Question: I recently needed to do a isnull in SQL on a varbinary image.
So far so (ab)normal.
I very quickly wrote a C# program to read in the file no_image.png from my desktop, and output the bytes as hex string.
That program started like this:
'''
byte[] ba = System.IO.File.ReadAllBytes(@"D:\UserName\Desktop\no_image.png");
Console.WriteLine(ba.Length);
// From here, change ba to hex string
'''
And as I had used readallbytes countless times before, I figured no big deal.
To my surprise, I got a "NotSupported" exception on ReadAllBytes.
I found that the problem was that when I right click on the file, go to tab "Security", and copy-paste the object-name (start marking at the and move inaccurately to the left), this happens.
And it happens only on Windows 8.1 (and perhaps 8), but not on Windows 7.

When I output the string in question:
'''
public static string ToHexString(string input)
{
string strRetVal = null;
System.Text.StringBuilder sb = new System.Text.StringBuilder();
foreach (char c in input)
{
sb.Append(((int)c).ToString("X2"));
}
strRetVal = sb.ToString();
sb.Length = 0;
sb = null;
return strRetVal;
} // End Function ToHexString
string str = ToHexString(@"D:\UserName\Desktop\cookie.png");
string strRight = " (" + ToHexString(@"D:\UserName\Desktop\cookie.png") + ")"; // Correct value, for comparison
string msg = str + Environment.NewLine + " " + strRight;
Console.WriteLine(msg);
'''
I get this:
'''
202A443A5C557365724E616D655C4465736B746F705C636F6F6B69652E706E67
(443A5C557365724E616D655C4465736B746F705C636F6F6B69652E706E67)
'''
First thing, when I lookup 20 2A in ascii, it's [space] + *
Since I don't see neither a space nor a star, when I google 20 2A, the first thing I get is paragraph 202a of the german penal code
<URL>
But I suppose that is rather an unfortunate coincidence and it is actually the unicode control character 'LEFT-TO-RIGHT EMBEDDING' (U+202A)
<URL>
Is that a bug, or is that a feature ?
My guess is, it's a buggy feature.
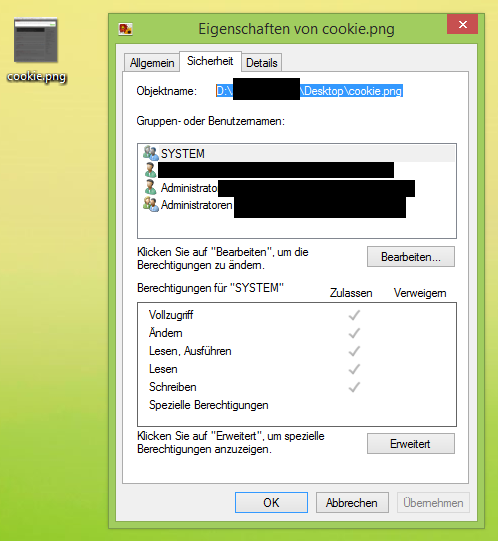
Answer: The issue is that the string does not begin with a letter 'D' at all - it just looks like it does.
It appears that the string is hard-coded in your source file.
If that's the case, then you have pasted the string from the security dialog. Unbeknownst to you, the string you pasted begins with the LRO character. This is an invisible character which tales no space, but tells the renderer to render characters from left-to-right, ignoring the usual rendering.
You just need to delete the character.
To do this, position the cursor AFTER the D in the string. Use the Backspace or Delete to Left key '<x]' to delete the 'D'. Use the key again to delete the invisible 'LRO' character. One more time to delete the '"'. Now retype the '"' and the 'D'.
A similar problem could occur wherever the string came from - e.g. from user input, command line, script file etc.
The security dialog shows the filename beginning with the LRO character to ensure that characters are displayed in the left-to-right order, which is necessary to ensure that the hierarchy is correctly understood when using RTL characters. e.g. a filename 'c:
older\path o
ile' in Arabic might be 'c:
older\u0645sr/l~/mlf'. The "gotcha" is the Arabic parts read in the other direction so the word "path" according to google translate is msr, and that is the word, making it appear is if it was the last element of the path, when in fact it is the element immediately after "c:
older".
Because security object paths have an hierarchy which is in conflict with the RTL text layout rules, the security dialog always displays RTL text in LTR mode. That means that the Arabic words will be mangled (letters in wrong order) on the security tab. (Imagine it as if it said "elif ot htap"). So the meaning is just about discernable, but from the point of view of security, the security semantics are preserved.